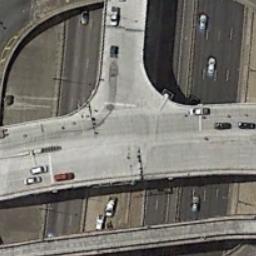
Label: overpass